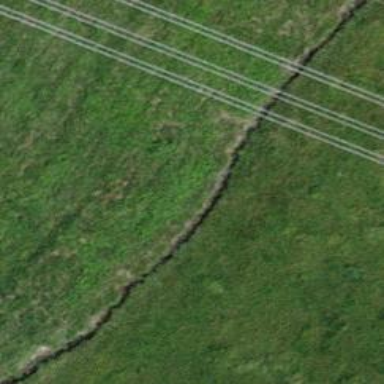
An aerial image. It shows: Ditch in the surroundings.